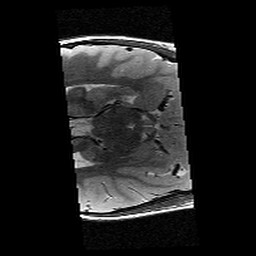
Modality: T2w
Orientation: axial
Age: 9
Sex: male
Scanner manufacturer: siemens
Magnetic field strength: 3 T
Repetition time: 9.23 s
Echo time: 0.067 s